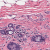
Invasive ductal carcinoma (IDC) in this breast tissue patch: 0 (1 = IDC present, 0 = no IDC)